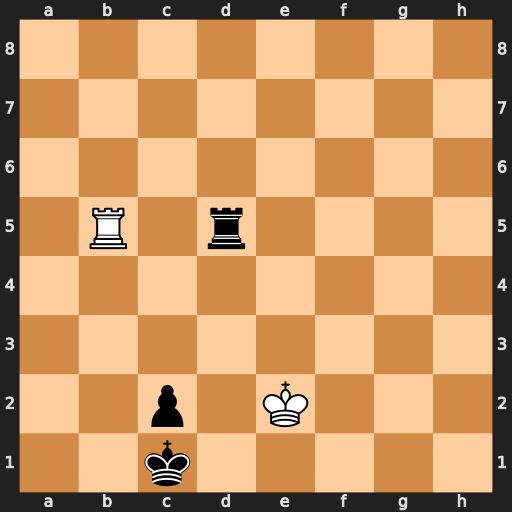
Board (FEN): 8/8/8/1R1r4/8/8/2p1K3/2k5
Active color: w
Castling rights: -
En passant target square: -
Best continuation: Rxd5 Kb2 Rb5+ Kc3 Rc5+